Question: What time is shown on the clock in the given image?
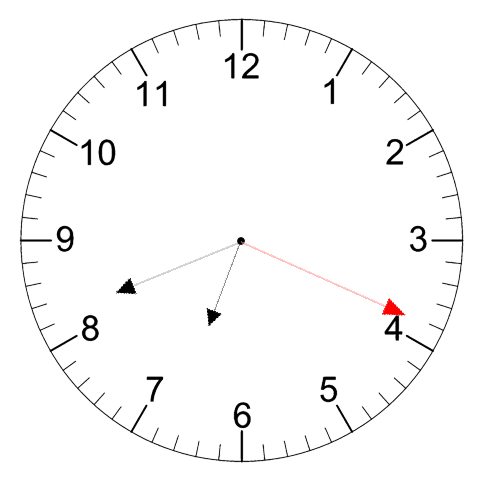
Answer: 06:41:19